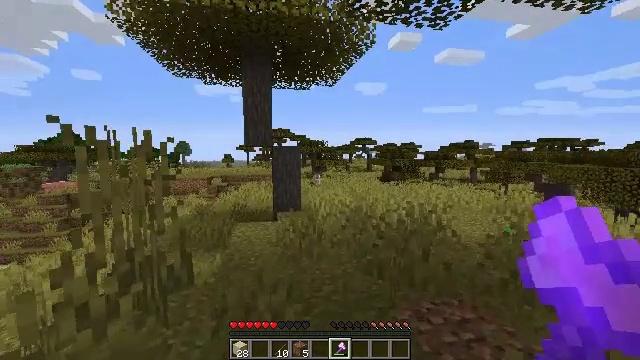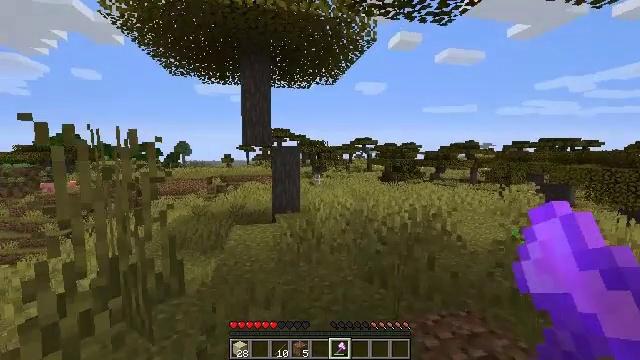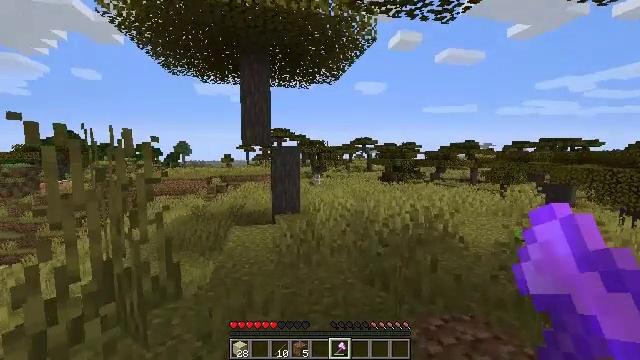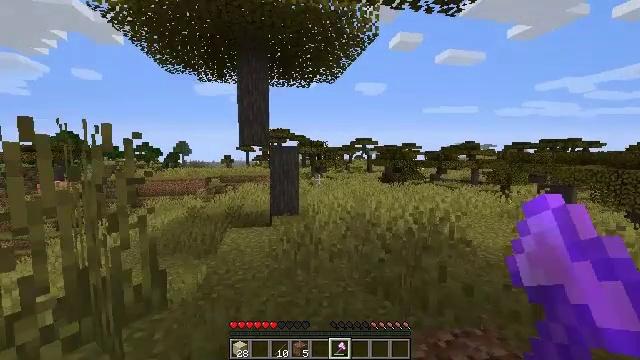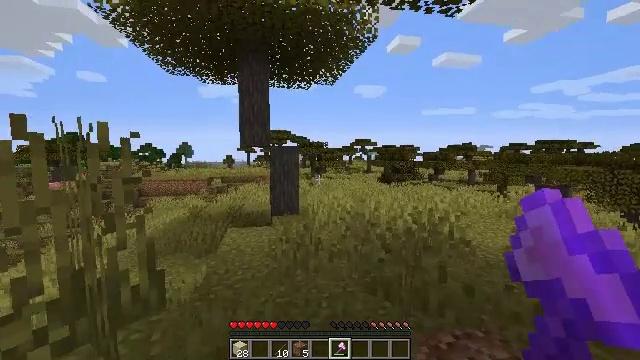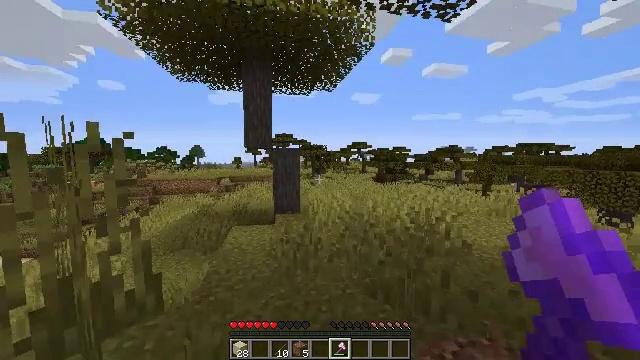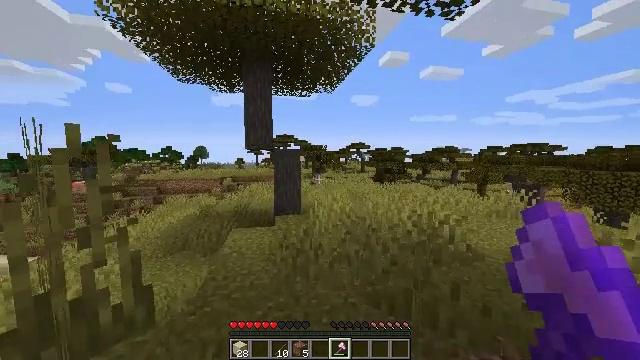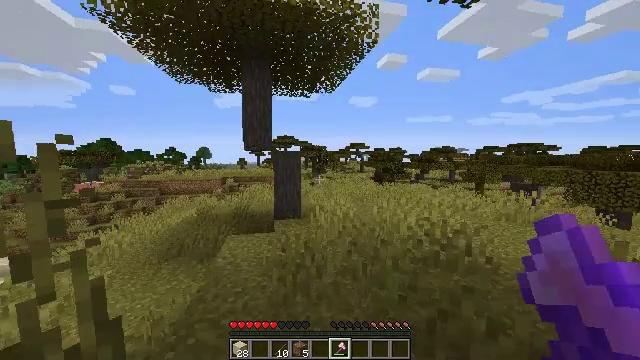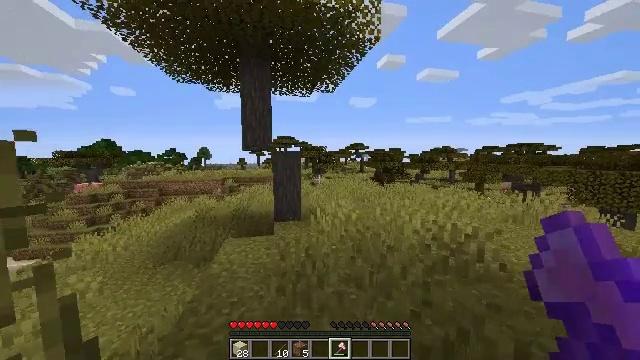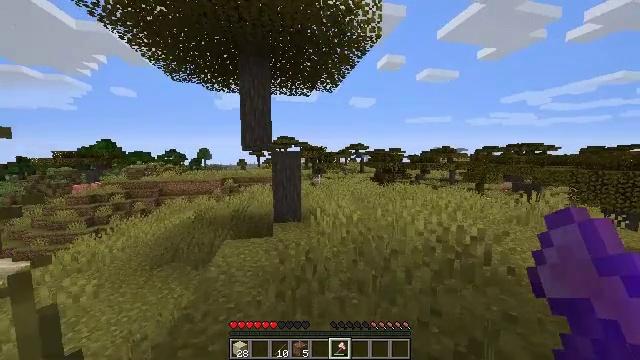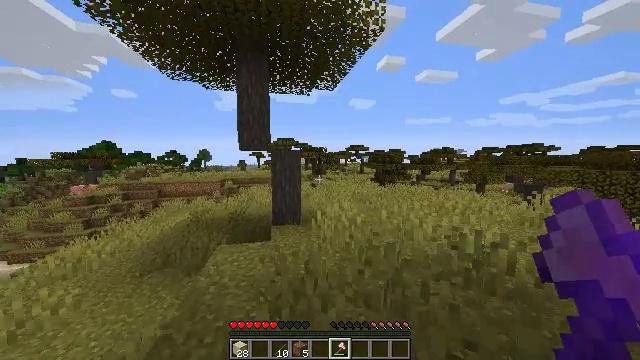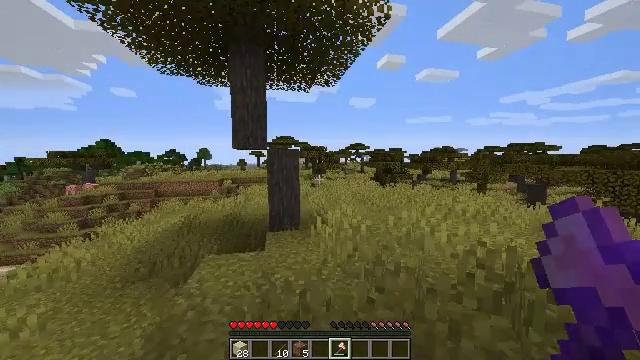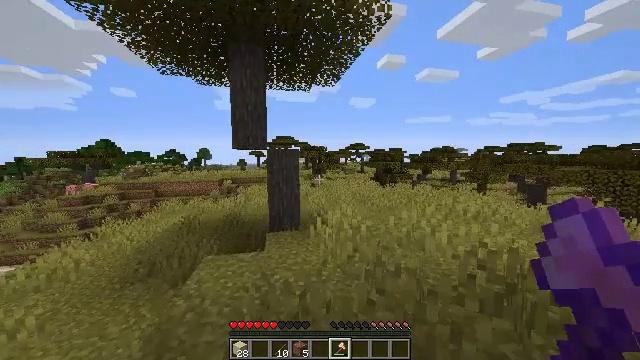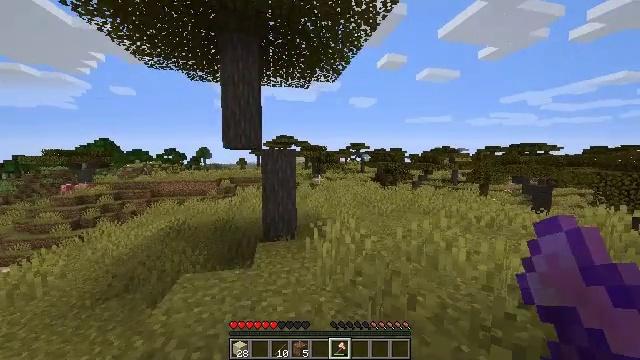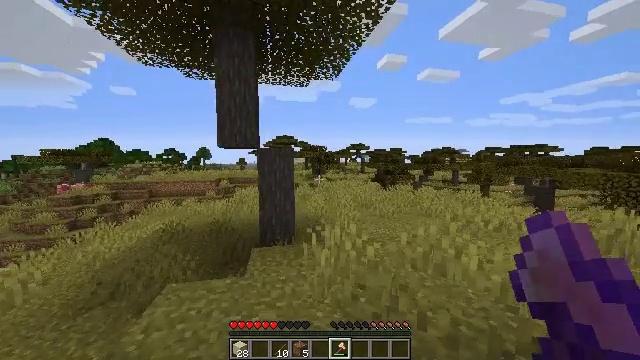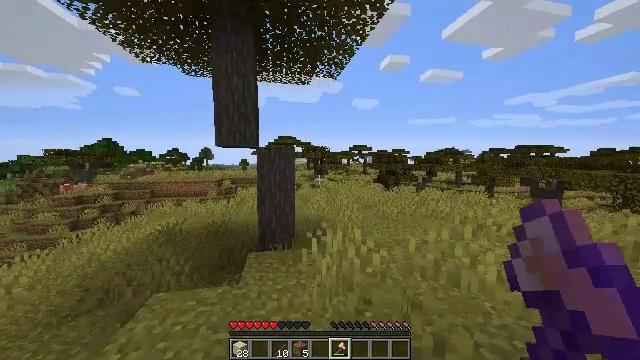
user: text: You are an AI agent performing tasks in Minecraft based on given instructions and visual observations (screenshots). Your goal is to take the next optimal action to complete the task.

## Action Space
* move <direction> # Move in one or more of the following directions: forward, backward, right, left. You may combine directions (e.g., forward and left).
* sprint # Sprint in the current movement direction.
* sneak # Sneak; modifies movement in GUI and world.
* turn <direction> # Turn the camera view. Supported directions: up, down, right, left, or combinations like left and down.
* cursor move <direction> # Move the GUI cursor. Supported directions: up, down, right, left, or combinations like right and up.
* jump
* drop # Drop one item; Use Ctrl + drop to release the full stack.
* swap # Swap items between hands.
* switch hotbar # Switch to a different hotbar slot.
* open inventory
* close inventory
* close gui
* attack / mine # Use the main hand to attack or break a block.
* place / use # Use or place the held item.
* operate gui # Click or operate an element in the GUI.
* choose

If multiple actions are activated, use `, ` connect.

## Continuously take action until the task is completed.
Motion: motion action
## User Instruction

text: Chop down the acacia log.
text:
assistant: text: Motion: move forward
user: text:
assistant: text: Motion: no_op
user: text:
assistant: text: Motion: move forward
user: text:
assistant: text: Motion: move forward
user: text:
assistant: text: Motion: move forward
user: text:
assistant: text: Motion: move forward
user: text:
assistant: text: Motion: move forward
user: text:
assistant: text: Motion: move forward
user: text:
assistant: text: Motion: move forward
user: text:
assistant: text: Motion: move forward
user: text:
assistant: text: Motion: move forward
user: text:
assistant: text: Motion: move forward
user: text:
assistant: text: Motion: move forward
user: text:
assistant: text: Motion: move forward
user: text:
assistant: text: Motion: move forward
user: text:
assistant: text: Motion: move forward, turn left
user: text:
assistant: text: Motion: move forward, turn left
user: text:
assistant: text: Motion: move forward, turn left
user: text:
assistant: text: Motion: move forward and move right, turn left
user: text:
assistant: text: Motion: move forward and move right, turn left
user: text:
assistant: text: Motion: move forward and move right, turn left
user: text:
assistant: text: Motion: move forward and move right
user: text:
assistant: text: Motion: move forward and move right
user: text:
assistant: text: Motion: move forward, turn left and up
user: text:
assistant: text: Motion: move forward, turn left, attack / mine
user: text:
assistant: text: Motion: move forward, attack / mine
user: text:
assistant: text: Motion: move forward, attack / mine
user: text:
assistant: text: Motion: move forward, attack / mine
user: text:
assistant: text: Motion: attack / mine
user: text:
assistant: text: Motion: attack / mine